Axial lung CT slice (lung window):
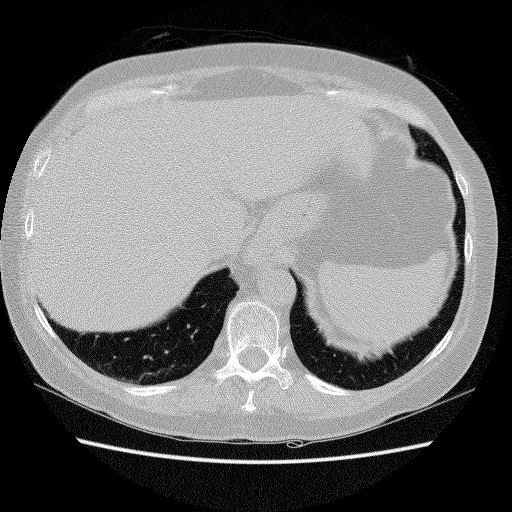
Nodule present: no